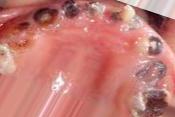
Condition: Caries